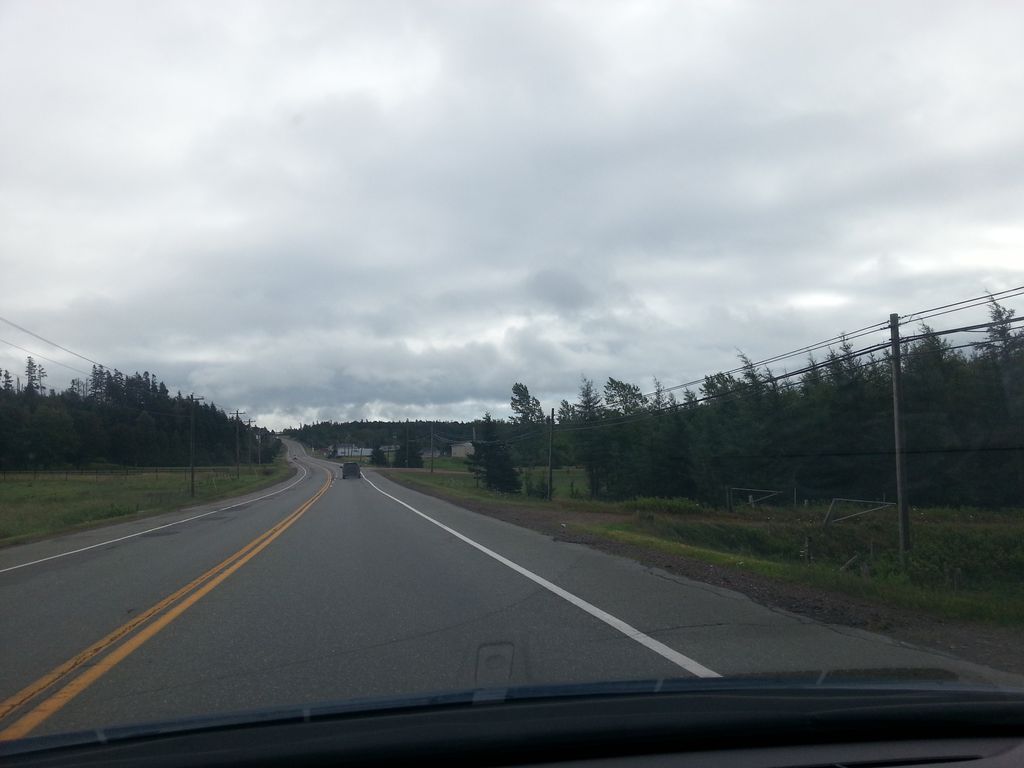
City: charlottetown